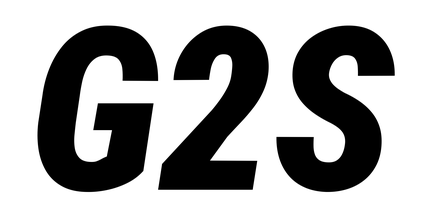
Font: Roboto-Italic_Condensed_Black_Italic